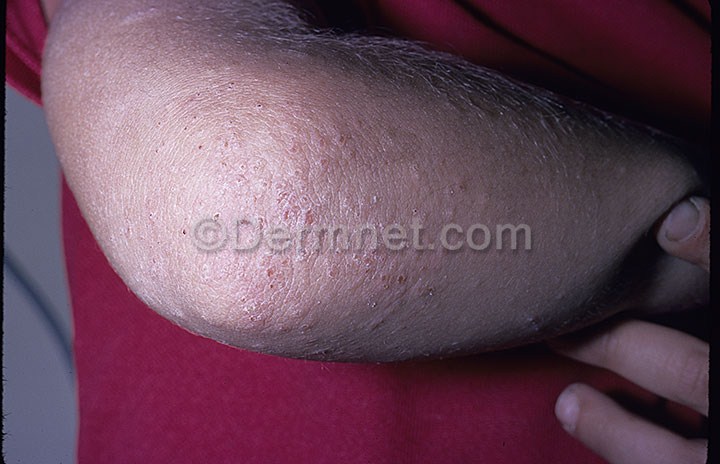
Disease: Exanthems and Drug Eruptions